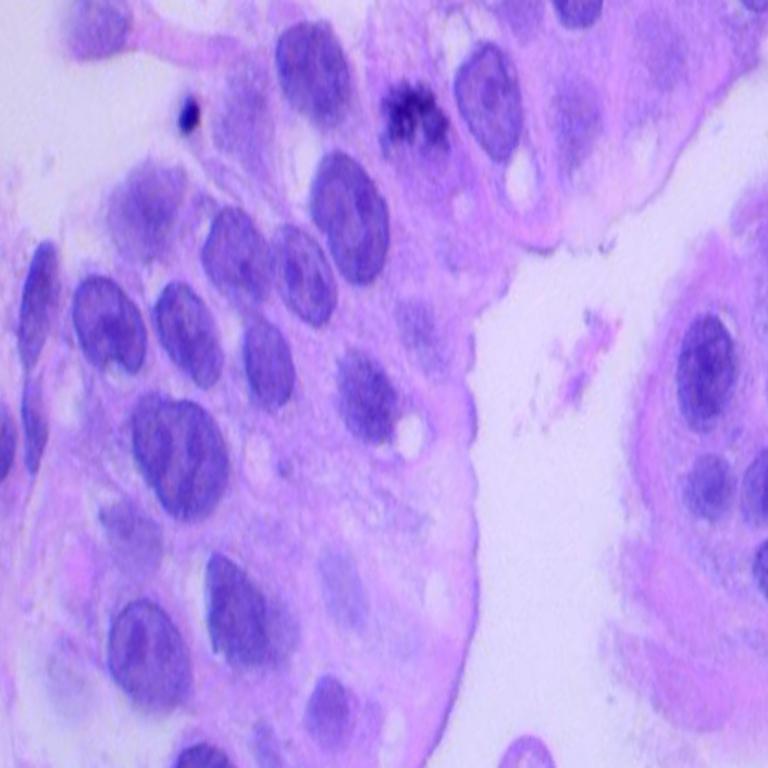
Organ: lung
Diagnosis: adenocarcinomas